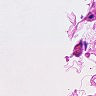
Metastatic tissue present: no